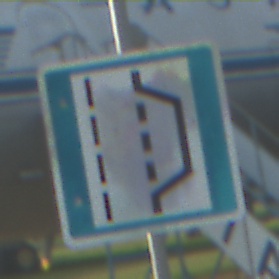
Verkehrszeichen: NothalteUndPannenbucht
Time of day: SunriseSunset
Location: Outdoor (Special)
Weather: Clear
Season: NotSpecified
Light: Natural